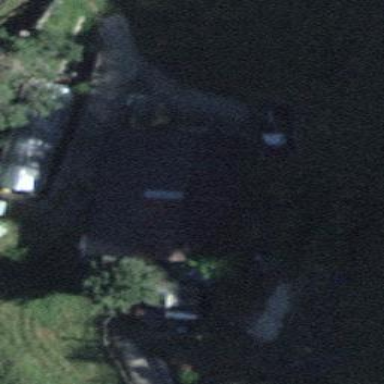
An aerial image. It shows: Barn.